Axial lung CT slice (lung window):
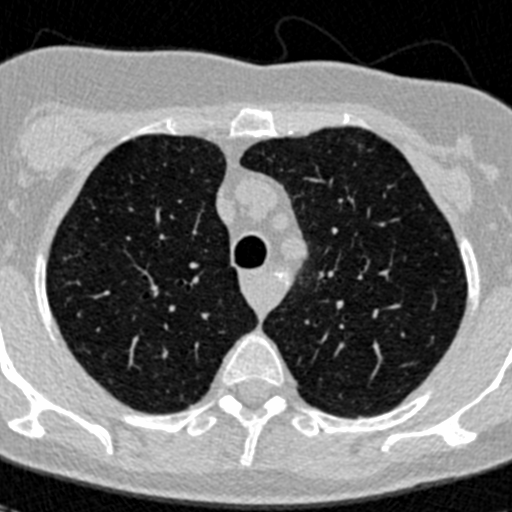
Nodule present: no